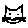
Label: cat